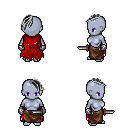
a pixel art fantasy rpg character, female body template, dark elf, purple skin, red tattered cape, robe skirt, gray long mohawk hairstyle, metal gloves, dagger, four views (front, back, left, right), 2x2 character sprite sheet, small pixel art, hard edges, no anti-aliasing